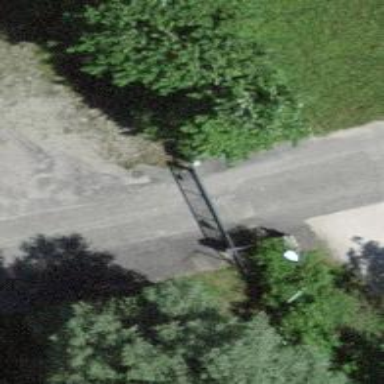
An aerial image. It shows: Gate.